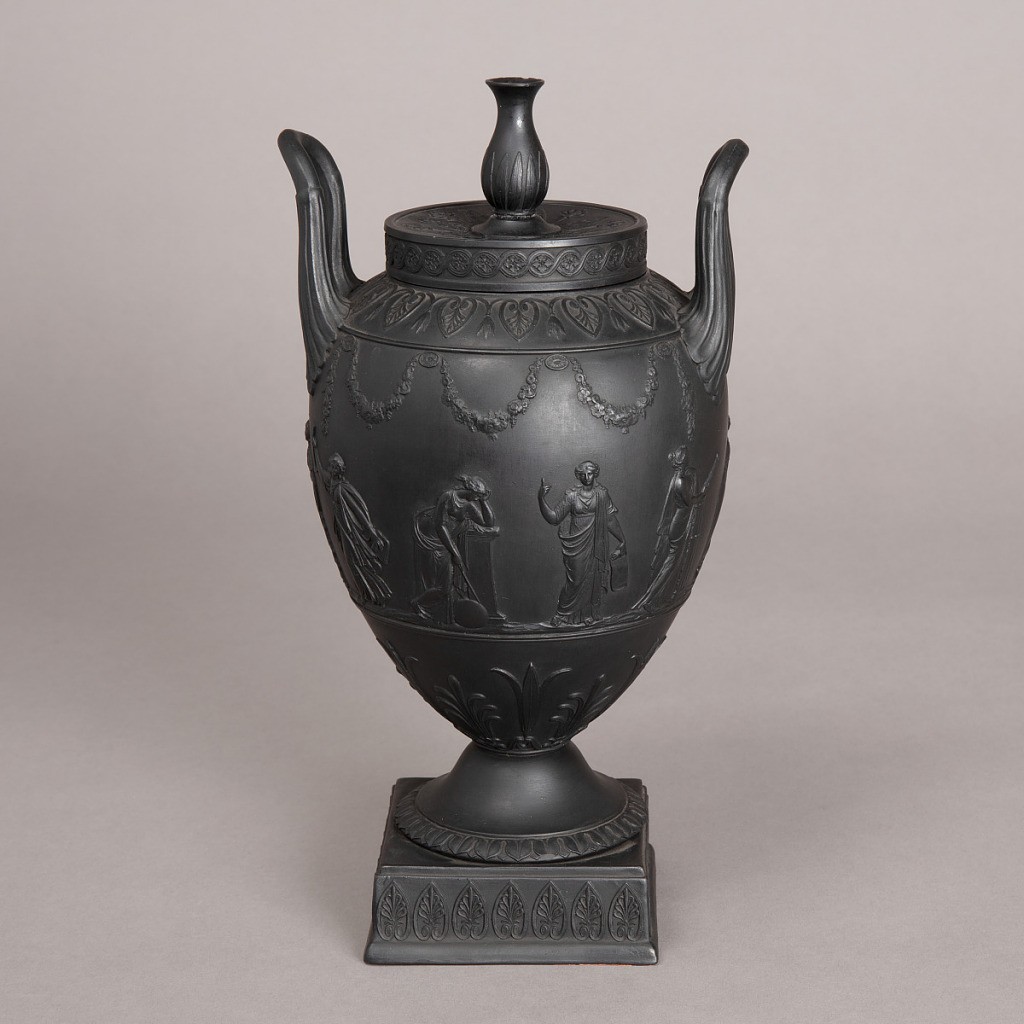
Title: Black Basalt Covered Urn
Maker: Wedgwood, English, established 1759
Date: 1780–1800
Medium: stoneware ("black basalt")
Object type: urn
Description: Ovoid, with high looped handles and small cylindrical neck. On square plinth (b) with relief palmette decoration, and ogee foot (d) with leaf-molded edge. Flat cylindrical cover (c) with relief palmette and guilloche decoration, and vase finial.